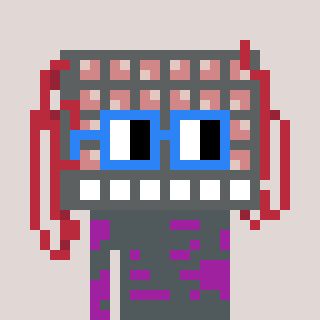
a pixel art character with square blue glasses, a turing-shaped head and a magenta-colored body on a warm background